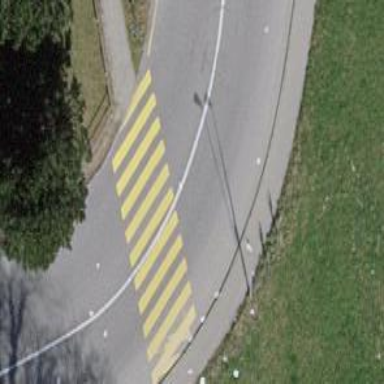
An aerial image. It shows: Zebra crossing on the road.